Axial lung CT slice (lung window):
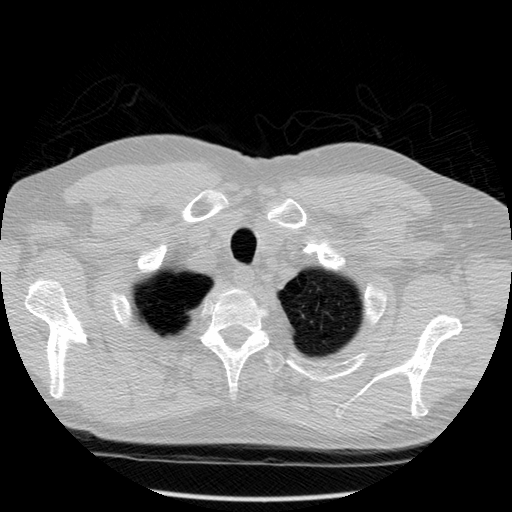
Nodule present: no